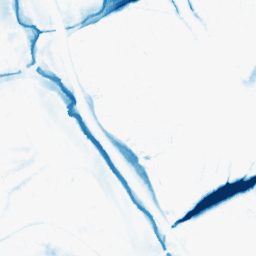
Category: morphological
Decomposition family: morphological_ellipse
Decomposition parameters: operation: closing
width: 30
height: 20
Upsampling method: bicubic
Upsampling parameters: scale: 2
Upsampling scale: 2